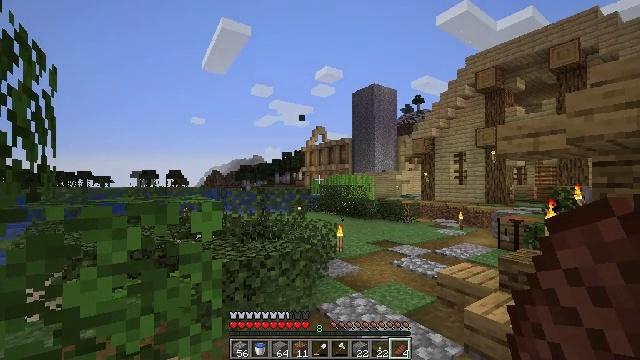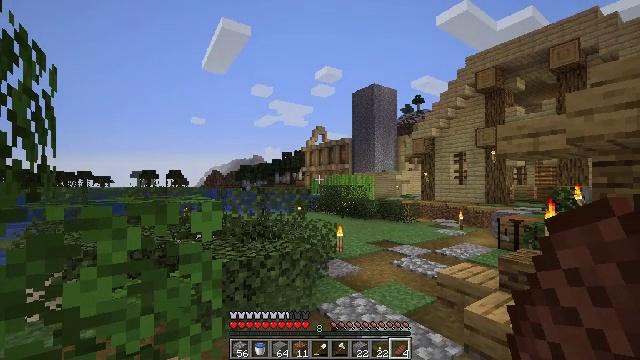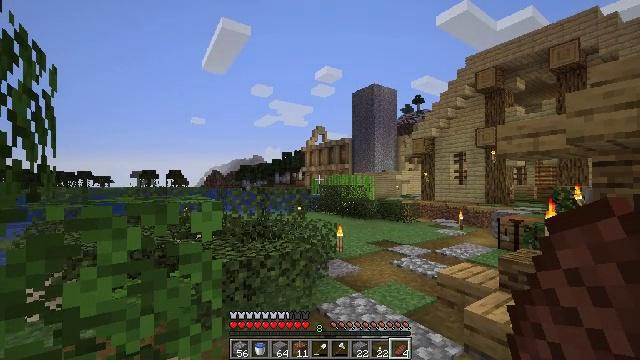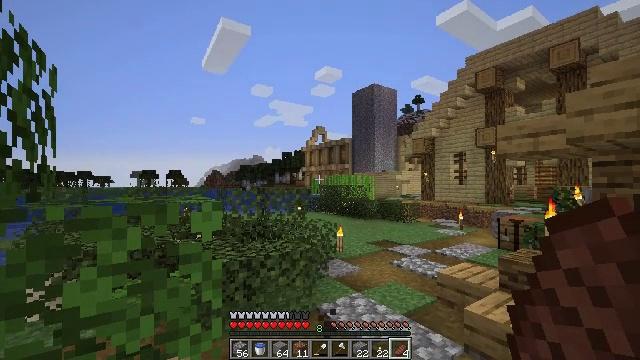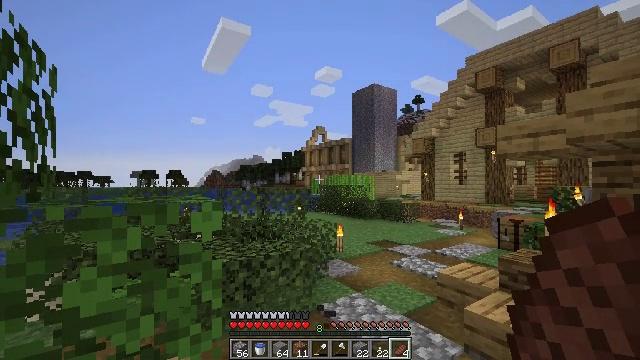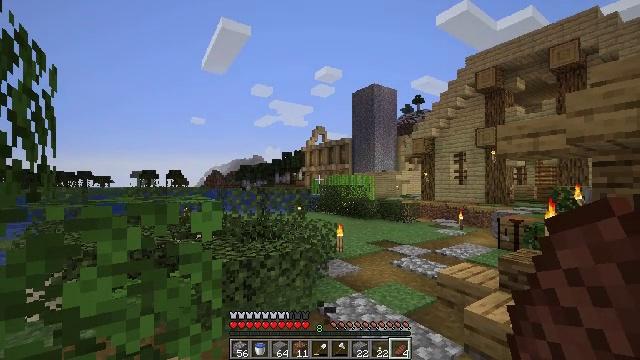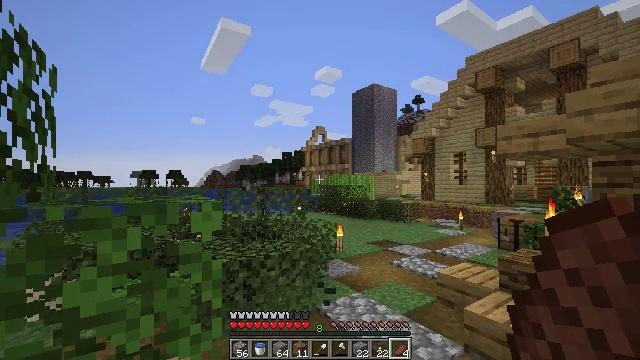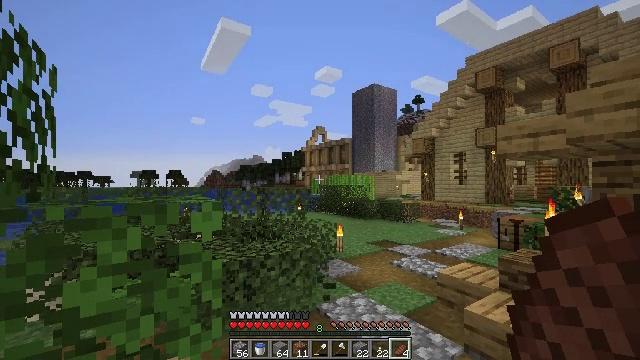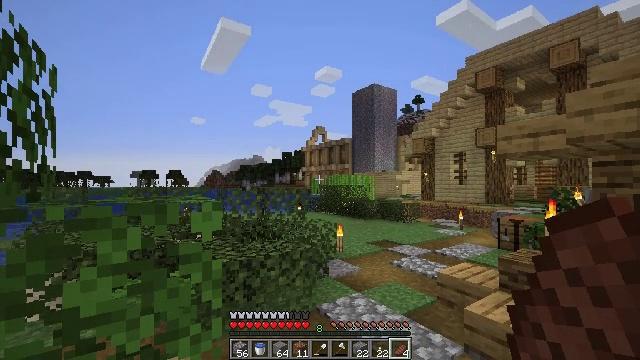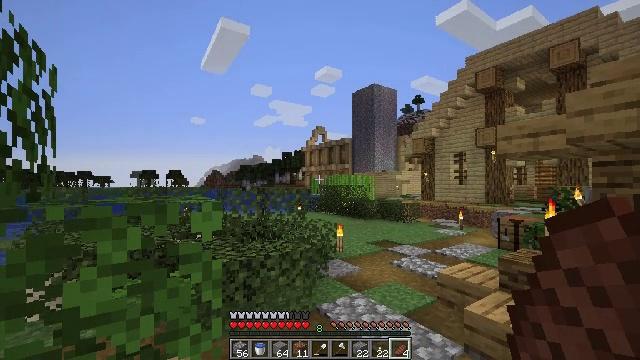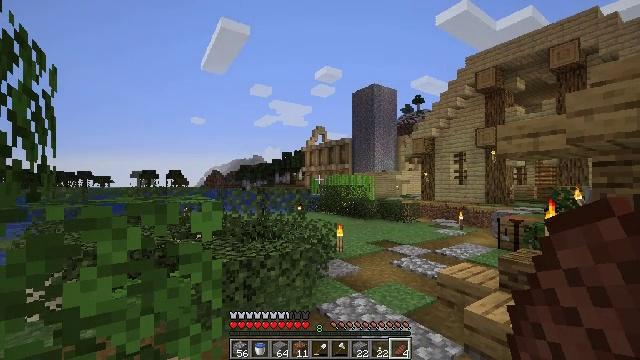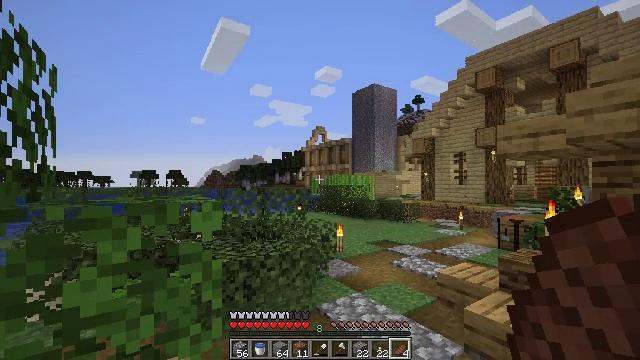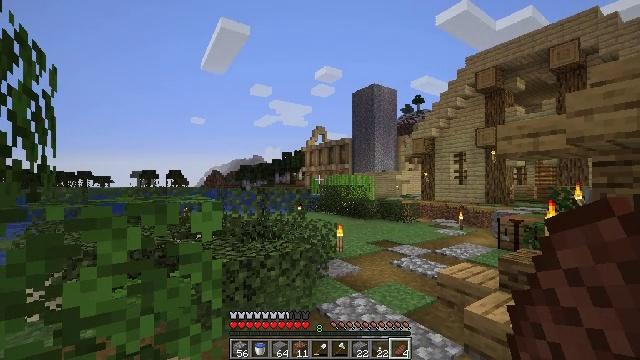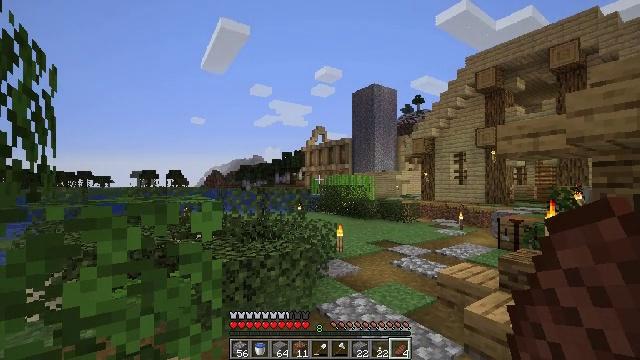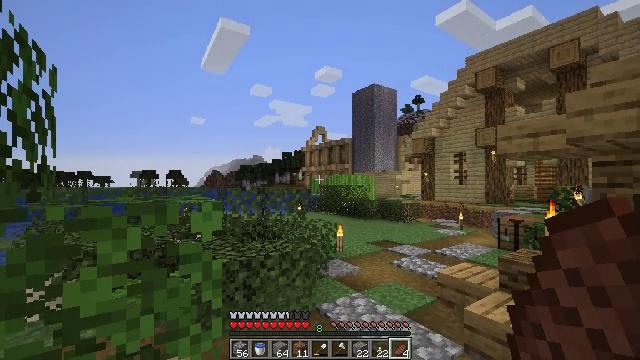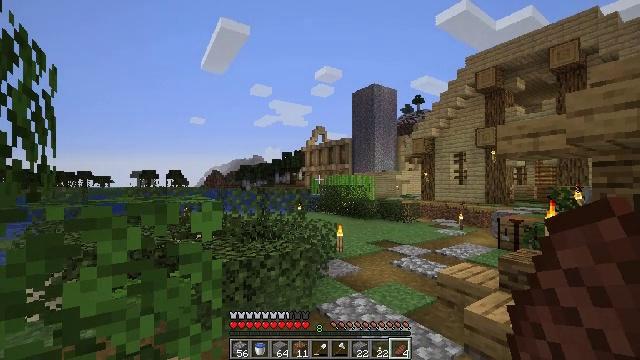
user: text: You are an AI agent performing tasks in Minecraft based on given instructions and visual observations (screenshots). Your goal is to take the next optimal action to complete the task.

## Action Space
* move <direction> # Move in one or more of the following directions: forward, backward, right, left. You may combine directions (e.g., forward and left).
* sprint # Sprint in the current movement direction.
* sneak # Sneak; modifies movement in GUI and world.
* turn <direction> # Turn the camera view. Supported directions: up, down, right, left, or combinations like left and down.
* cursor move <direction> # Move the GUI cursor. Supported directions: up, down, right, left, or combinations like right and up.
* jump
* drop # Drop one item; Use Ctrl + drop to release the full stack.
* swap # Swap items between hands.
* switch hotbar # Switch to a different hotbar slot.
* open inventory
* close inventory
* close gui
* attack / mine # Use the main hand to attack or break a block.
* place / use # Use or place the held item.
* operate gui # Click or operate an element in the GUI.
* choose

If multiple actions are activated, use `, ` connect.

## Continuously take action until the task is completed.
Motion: motion action
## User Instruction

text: Use the crafting table to craft stone bricks from stone.
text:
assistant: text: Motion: no_op
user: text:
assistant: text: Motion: no_op
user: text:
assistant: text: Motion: no_op
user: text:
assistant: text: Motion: no_op
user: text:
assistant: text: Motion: no_op
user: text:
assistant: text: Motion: no_op
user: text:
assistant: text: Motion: no_op
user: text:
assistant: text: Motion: no_op
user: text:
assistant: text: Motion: no_op
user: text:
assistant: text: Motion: no_op
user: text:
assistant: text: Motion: no_op
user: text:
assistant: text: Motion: no_op
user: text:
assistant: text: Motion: no_op
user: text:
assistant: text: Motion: no_op
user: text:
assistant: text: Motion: no_op
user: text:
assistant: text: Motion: no_op
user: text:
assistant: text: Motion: no_op
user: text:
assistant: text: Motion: no_op
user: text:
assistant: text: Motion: no_op
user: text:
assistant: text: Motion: no_op
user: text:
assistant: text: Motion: no_op
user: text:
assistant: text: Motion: no_op
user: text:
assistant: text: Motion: no_op
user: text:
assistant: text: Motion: no_op
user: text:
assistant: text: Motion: no_op
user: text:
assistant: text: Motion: no_op
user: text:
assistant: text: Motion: no_op
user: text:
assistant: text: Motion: no_op
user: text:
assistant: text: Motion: no_op
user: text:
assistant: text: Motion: no_op